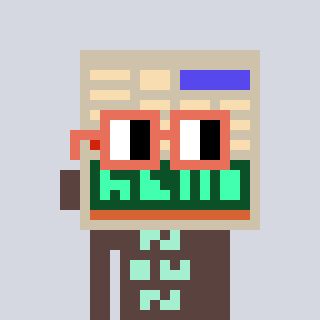
a pixel art character with square orange glasses, a calculator-shaped head and a darkbrown-colored body on a cool background